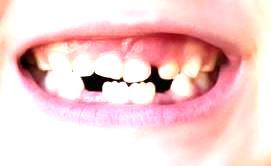
Condition: hypodontia